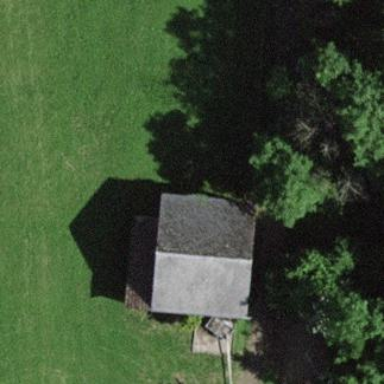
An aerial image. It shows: Shed.